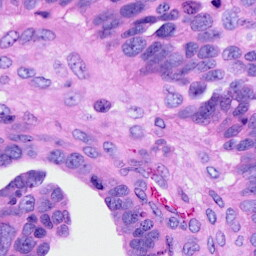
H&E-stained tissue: Ovarian